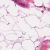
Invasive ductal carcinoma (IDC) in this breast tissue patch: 0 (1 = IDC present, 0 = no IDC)